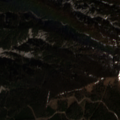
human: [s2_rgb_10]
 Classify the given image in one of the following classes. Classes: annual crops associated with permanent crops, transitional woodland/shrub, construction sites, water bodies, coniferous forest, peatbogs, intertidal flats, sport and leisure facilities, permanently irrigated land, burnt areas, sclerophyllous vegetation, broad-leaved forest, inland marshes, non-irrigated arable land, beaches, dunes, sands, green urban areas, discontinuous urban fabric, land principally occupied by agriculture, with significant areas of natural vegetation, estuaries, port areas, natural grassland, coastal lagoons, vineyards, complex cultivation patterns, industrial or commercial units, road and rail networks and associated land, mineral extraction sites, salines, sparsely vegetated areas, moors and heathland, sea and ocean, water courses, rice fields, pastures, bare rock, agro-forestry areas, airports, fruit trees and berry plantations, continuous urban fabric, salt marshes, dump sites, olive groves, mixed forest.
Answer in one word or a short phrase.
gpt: sport and leisure facilities, mixed forest, sparsely vegetated areas